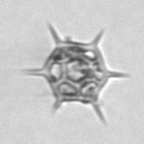
Label: Dictyocha